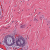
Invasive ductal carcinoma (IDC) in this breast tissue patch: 0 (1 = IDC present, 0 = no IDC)